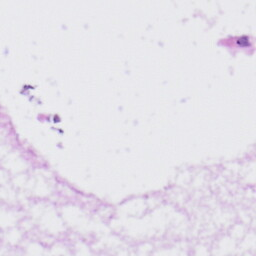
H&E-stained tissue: Liver